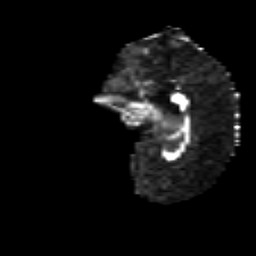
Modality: FA
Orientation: sagittal
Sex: female
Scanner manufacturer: siemens
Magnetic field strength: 3 T
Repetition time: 5 s
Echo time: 0.071 s